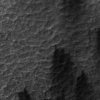
Label: not_dusty